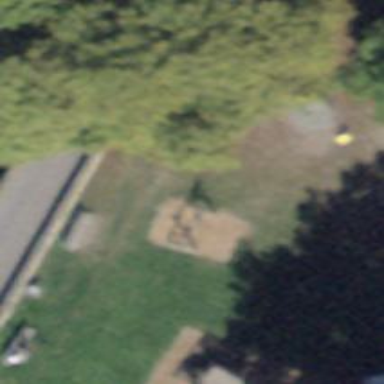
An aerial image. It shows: Playground featuring swings.